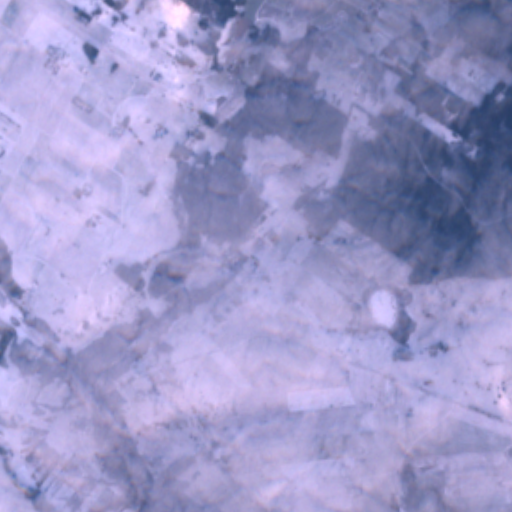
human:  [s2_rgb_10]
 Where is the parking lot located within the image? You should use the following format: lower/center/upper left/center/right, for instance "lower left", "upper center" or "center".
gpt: The parking lot is located in the lower left of the image.
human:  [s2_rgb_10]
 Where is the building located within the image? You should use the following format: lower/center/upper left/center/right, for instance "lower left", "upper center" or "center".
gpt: There is no building in the image.